Question: I got a n:m-Relationship with these three tables:

Now I want to query all 'Activities', that have a list of selected 'Characteristics' attached.
My query:
'''
e.QueryableSource = _dataContext.Activities.Where(ac =>
ac.UserId == _userId &&
ac.ResubmissionDate <= EntityFunctions.TruncateTime(_to) &&
ac.Priority <= (int)_prio &&
ac.CompletedDate == null &&
ac.Characteristics.Contains(CharacFilter));
'''
That sadly doesn't work, as 'ac.Characteristics.Contains()' expects items of type 'ActivityCharacteristics', and not a type of 'Characteristic'
How can I achieve that?
A side node: I don't want an exclusive filtering, say when I specify three characteristics in 'CharacFilter', I want to query every activity that may have one of these three characteristics (not necessarily all of them) attached.
Edit:
'CharacFilter' is a 'private IEnumerable<int> CharacFilter { get; set; }'
It is being filled from a view where I select those characteristics and hold them in the View-Variable 'public List<Characteristic> SelectedCharacteristics { get; set; }'
My assignment:
'''
var view = new AssignCharacteristicsView();
view.ShowDialog();
if (view.SelectedCharacteristics != null)
{
CharacFilter = view.SelectedCharacteristics.Select(cf => cf.Id);
}
'''
'
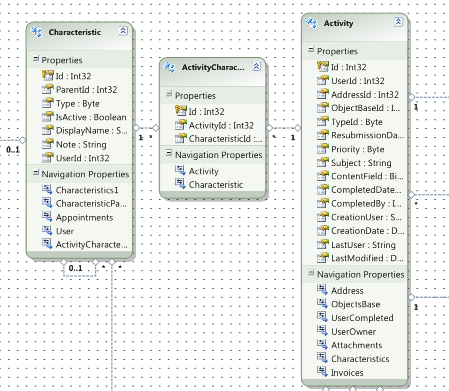
Answer: If 'CharacFilter' is an 'IEnumerable<Characteristics>', you could try:
'''
IEnumerable<int> charaFilters = CharacFilter.Select(cf => cf.Id);
e.QueryableSource = _dataContext.Activities.Where(ac =>
ac.UserId == _userId &&
ac.ResubmissionDate <= EntityFunctions.TruncateTime(_to) &&
ac.Priority <= (int)_prio &&
ac.CompletedDate == null &&
ac.Characteristics.Any(acc => characFilters.Contains(acc.CharacteristicId)));
'''
('acc' is of type 'ActivityCharacteristics'.)
And 'Activity.Characteristics' should really have the name 'Activity.ActivityCharacteristics' like you named it in the 'Characteristics' entity. It's pretty confusing otherwise.
About your exception
> Unable to create a constant value of type
'System.Collections.Generic.IEnumerable'1'
If 'CharacFilter' is 'null' you will indeed get this exception because 'null' is a constant value that EF is unable to create. It won't throw a 'NullReferenceException' because you are using 'CharacFilter' in an expression. According to your edited code in the question 'CharacFilter' could be 'null' if 'view.SelectedCharacteristics' is 'null'.
To solve the problem you have to catch the 'null' case depending on if 'view.SelectedCharacteristics == null' means characteristics or in your application. If it means I would suggest to instantiate an empty list:
'''
if (view.SelectedCharacteristics != null)
{
CharacFilter = view.SelectedCharacteristics.Select(cf => cf.Id);
}
else
{
CharacFilter = new List<int>();
}
'''
If it means characteristics you could try:
'''
// ...
ac.Characteristics.Any(acc => (characFilters != null
? characFilters.Contains(acc.CharacteristicId)
: true)));
'''
Last option throws the same exception (not surprising because to compare 'CharacFilter' with 'null' a constant value must be created again). Alternative (just omit the last 'Where' clause if 'CharacFilter' is 'null'):
'''
ObjectQuery<Activity> query = _dataContext.Activities.Where(ac =>
ac.UserId == _userId &&
ac.ResubmissionDate <= EntityFunctions.TruncateTime(_to) &&
ac.Priority <= (int)_prio &&
ac.CompletedDate == null);
if (characFilters != null)
{
query = query.Where(ac => ac.Characteristics
.Any(acc => characFilters.Contains(acc.CharacteristicId)));
}
e.QueryableSource = query;
'''